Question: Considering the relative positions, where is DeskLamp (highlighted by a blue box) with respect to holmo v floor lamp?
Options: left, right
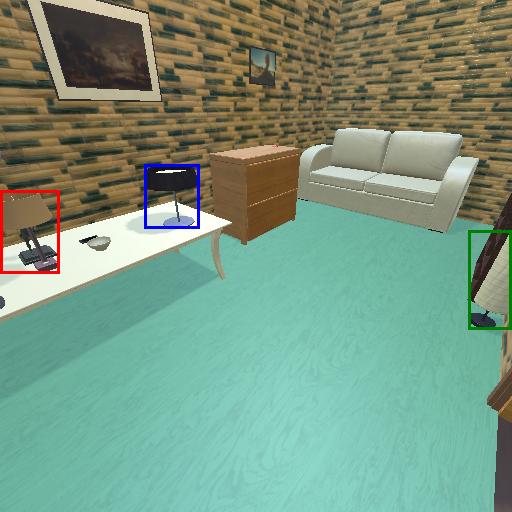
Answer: left